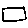
Label: square